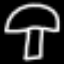
Label: mushroom